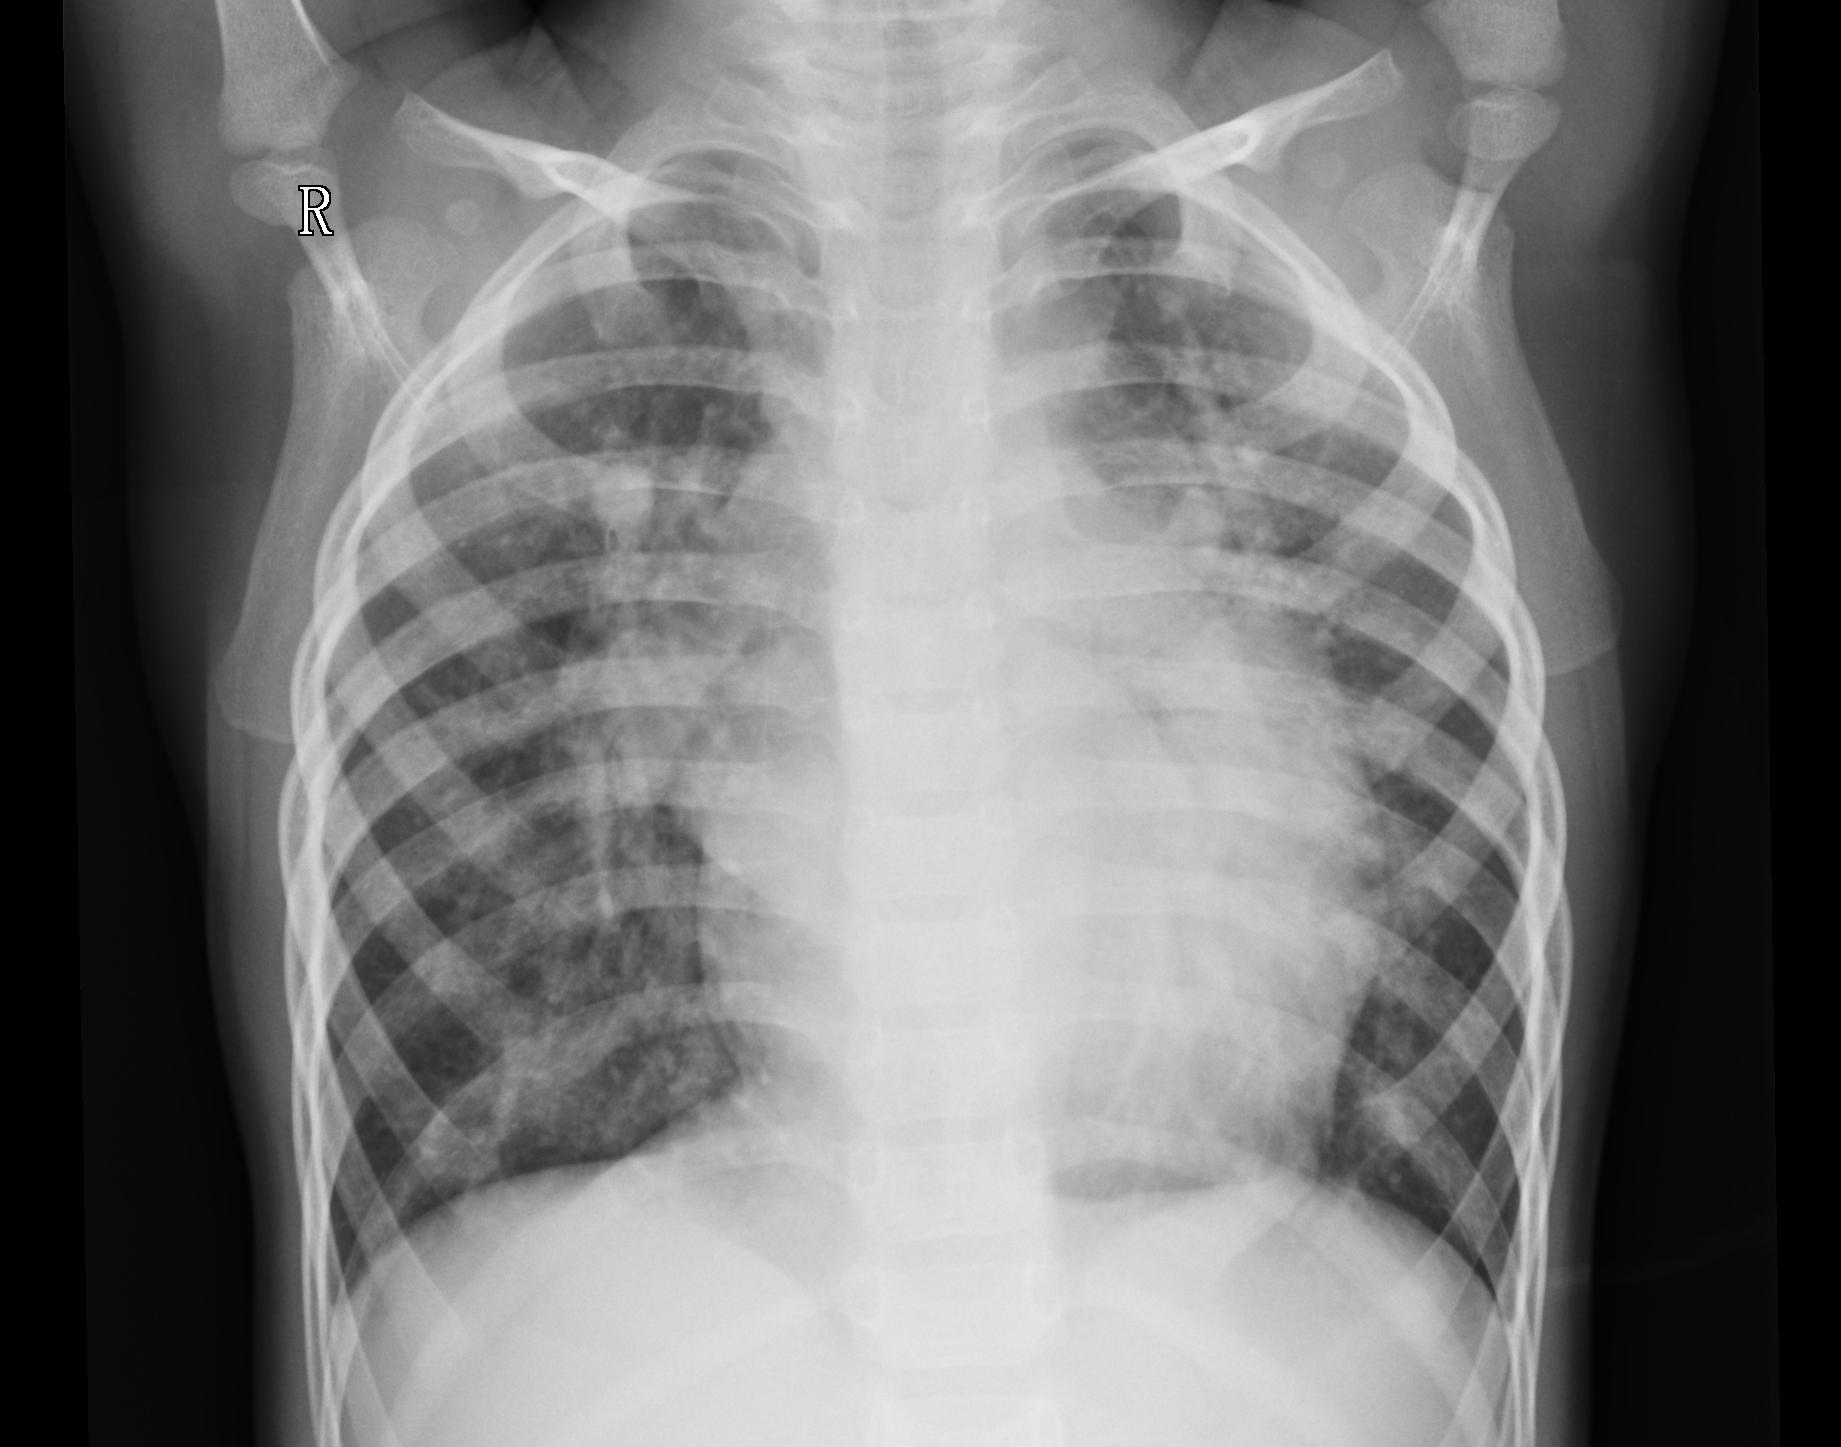
Diagnosis: PNEUMONIA